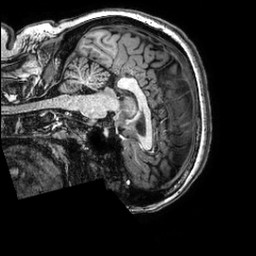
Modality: T1w
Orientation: sagittal
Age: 46
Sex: female
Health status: healthy